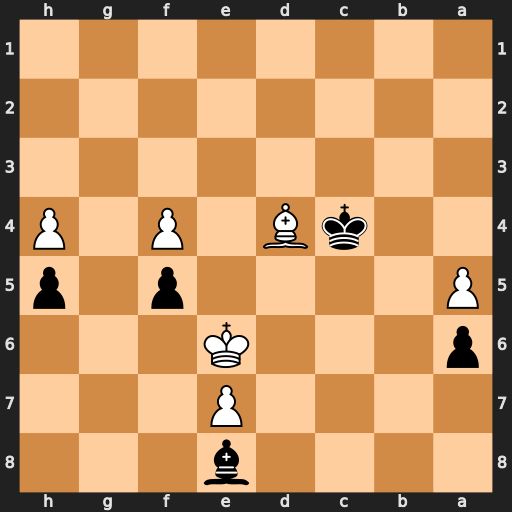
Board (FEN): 4b3/4P3/p3K3/P4p1p/2kB1P1P/8/8/8
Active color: b
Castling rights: -
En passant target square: -
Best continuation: Kxd4 Kxf5 Kd5 Kf6 Kd6 f5 Kd7 Kg7 Kxe7 f6+ Ke6